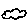
Label: cloud